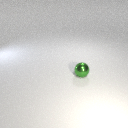
small green metal sphere